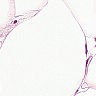
Metastatic tissue present: no